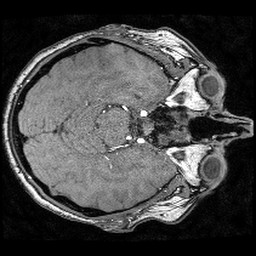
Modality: angio
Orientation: axial
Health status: ill
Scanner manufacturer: philips
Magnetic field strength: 3 T
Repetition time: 0.0183 s
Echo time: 0.003386 s